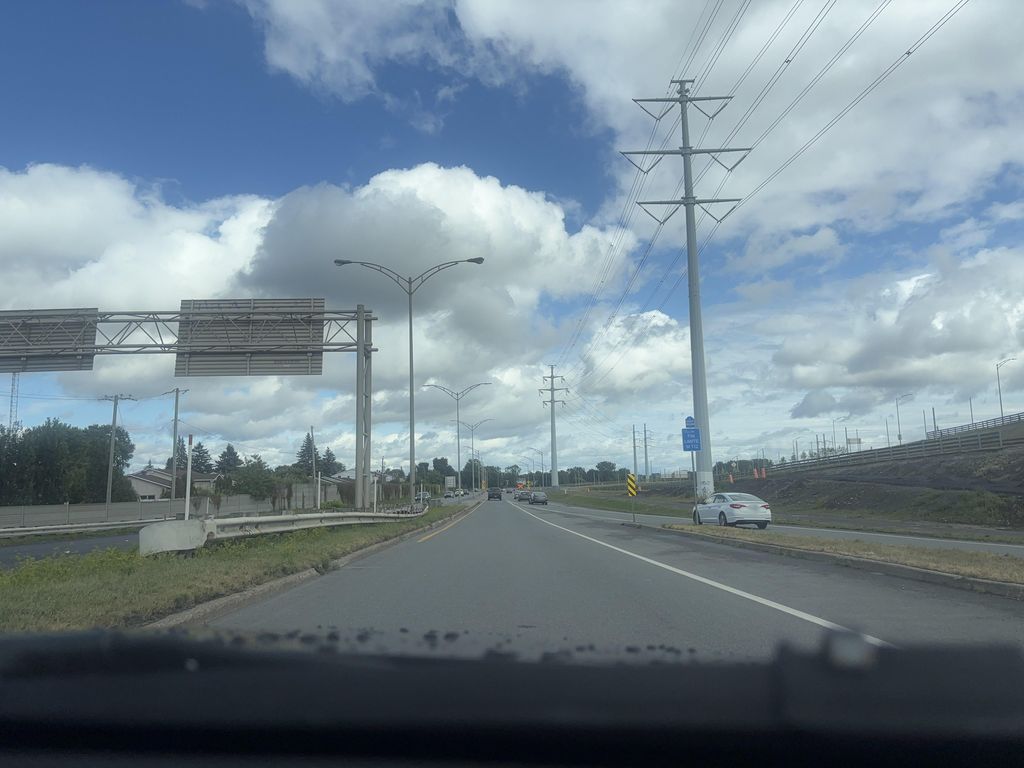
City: montreal